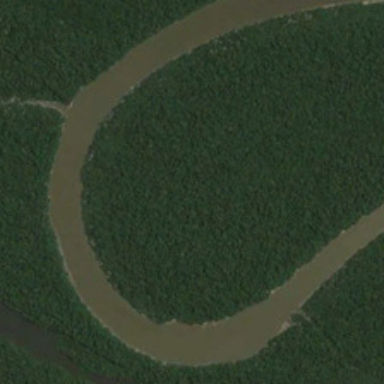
Many green trees are in two sides of a curved gray river .